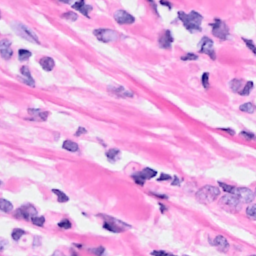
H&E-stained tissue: Breast